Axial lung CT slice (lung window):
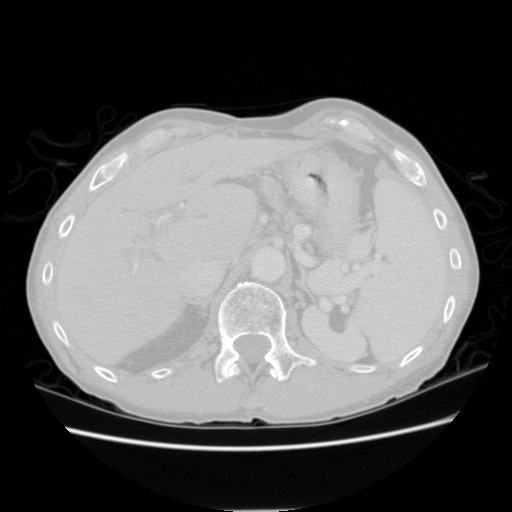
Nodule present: no